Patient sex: M
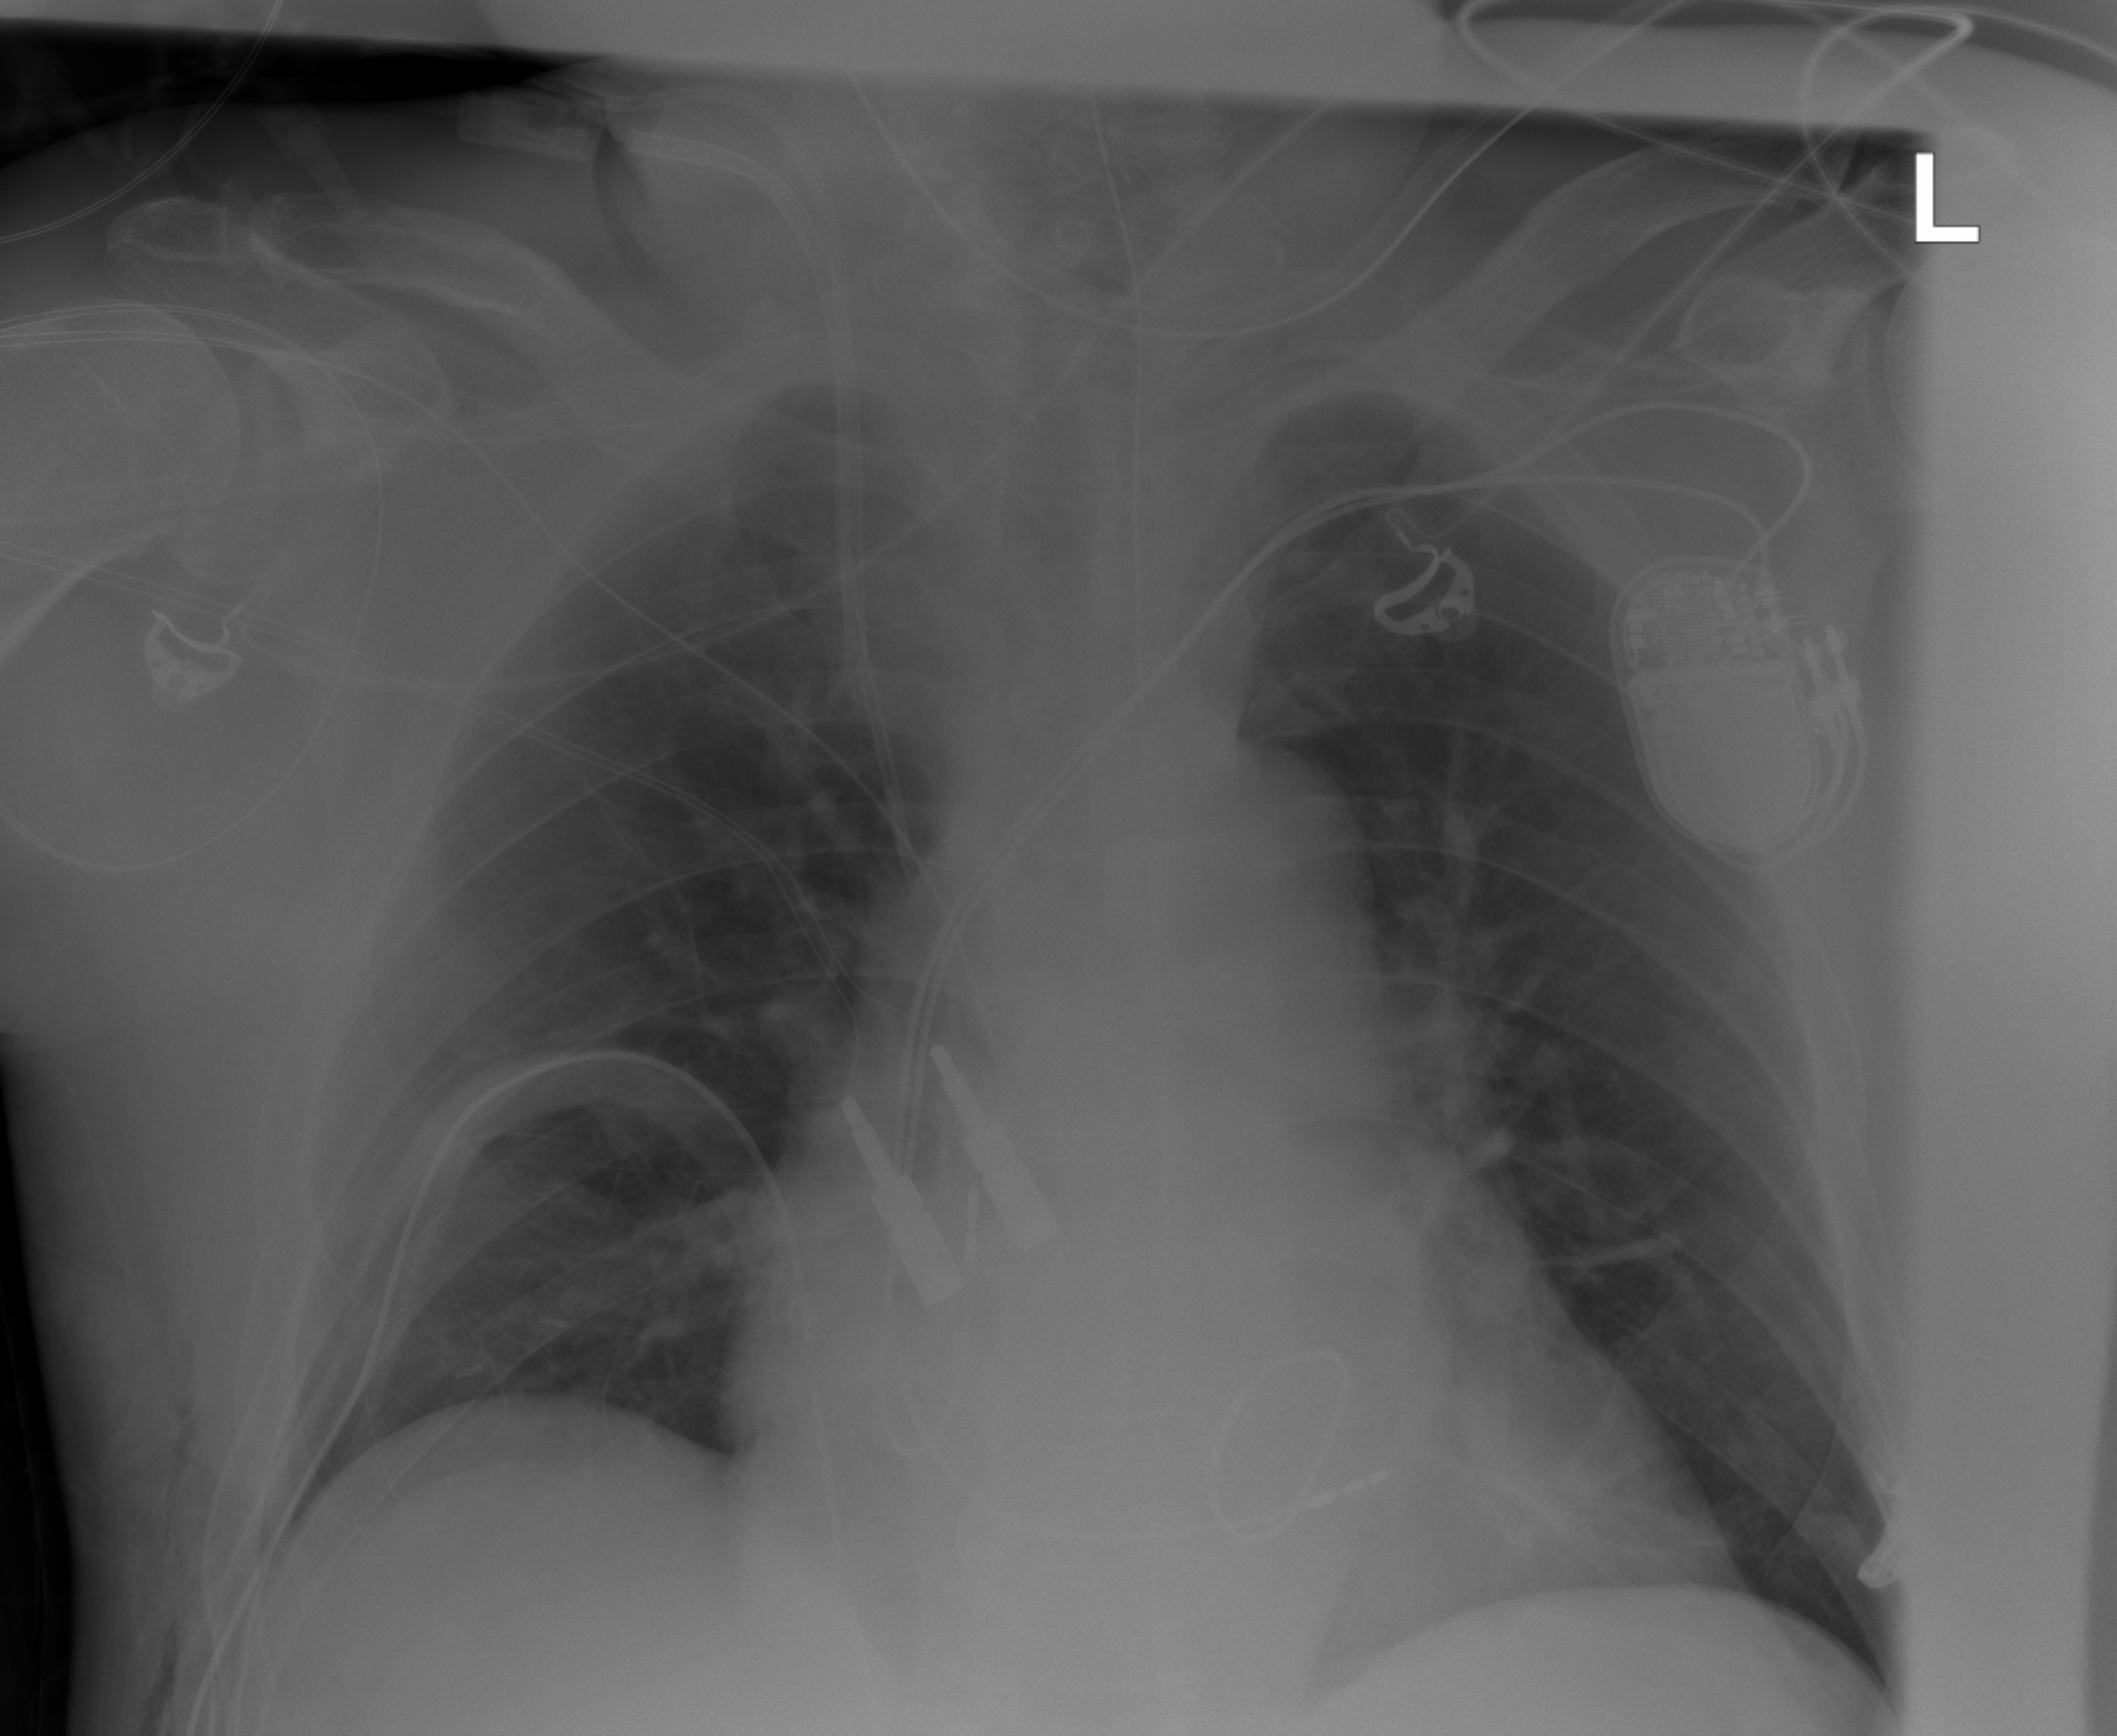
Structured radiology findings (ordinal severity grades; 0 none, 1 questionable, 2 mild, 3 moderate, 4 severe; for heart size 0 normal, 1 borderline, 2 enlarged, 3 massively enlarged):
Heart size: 2
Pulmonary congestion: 0
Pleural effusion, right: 0
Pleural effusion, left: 0
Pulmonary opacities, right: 0
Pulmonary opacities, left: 0
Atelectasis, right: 2
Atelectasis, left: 0